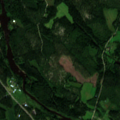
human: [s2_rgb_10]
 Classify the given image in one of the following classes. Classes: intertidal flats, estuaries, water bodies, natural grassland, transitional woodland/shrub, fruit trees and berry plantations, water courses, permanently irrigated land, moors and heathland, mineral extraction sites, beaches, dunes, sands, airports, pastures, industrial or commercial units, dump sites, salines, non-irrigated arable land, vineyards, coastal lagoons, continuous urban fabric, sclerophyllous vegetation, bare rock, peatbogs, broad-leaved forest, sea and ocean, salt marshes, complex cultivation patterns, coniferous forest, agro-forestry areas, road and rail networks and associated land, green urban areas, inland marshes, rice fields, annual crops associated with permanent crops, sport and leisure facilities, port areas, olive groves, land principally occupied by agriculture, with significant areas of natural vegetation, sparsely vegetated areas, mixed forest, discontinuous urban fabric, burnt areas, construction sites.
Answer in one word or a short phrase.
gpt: land principally occupied by agriculture, with significant areas of natural vegetation, coniferous forest, mixed forest, transitional woodland/shrub